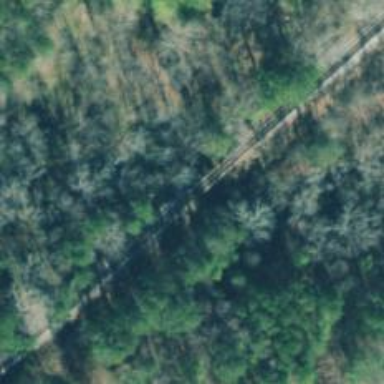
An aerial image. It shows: Bridge over railway line.